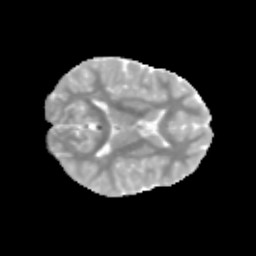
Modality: MD
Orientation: axial
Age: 11
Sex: male
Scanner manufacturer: siemens
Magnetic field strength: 3 T
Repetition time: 3.8 s
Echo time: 0.07 s